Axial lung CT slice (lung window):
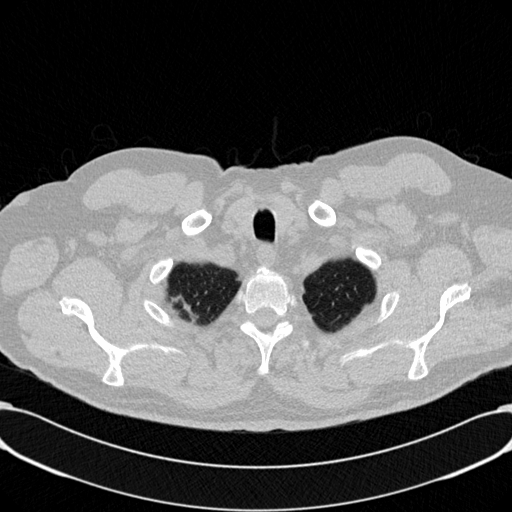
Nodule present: no